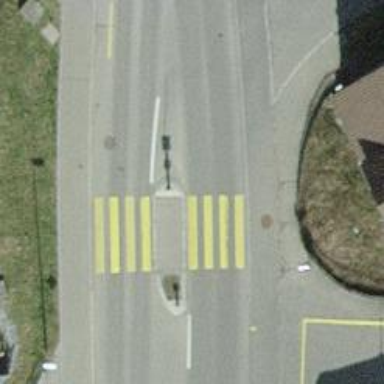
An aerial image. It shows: Marked zebra crossing with island.